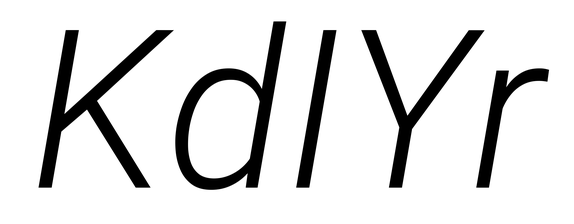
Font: Roboto-Italic_Light_Italic